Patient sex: M
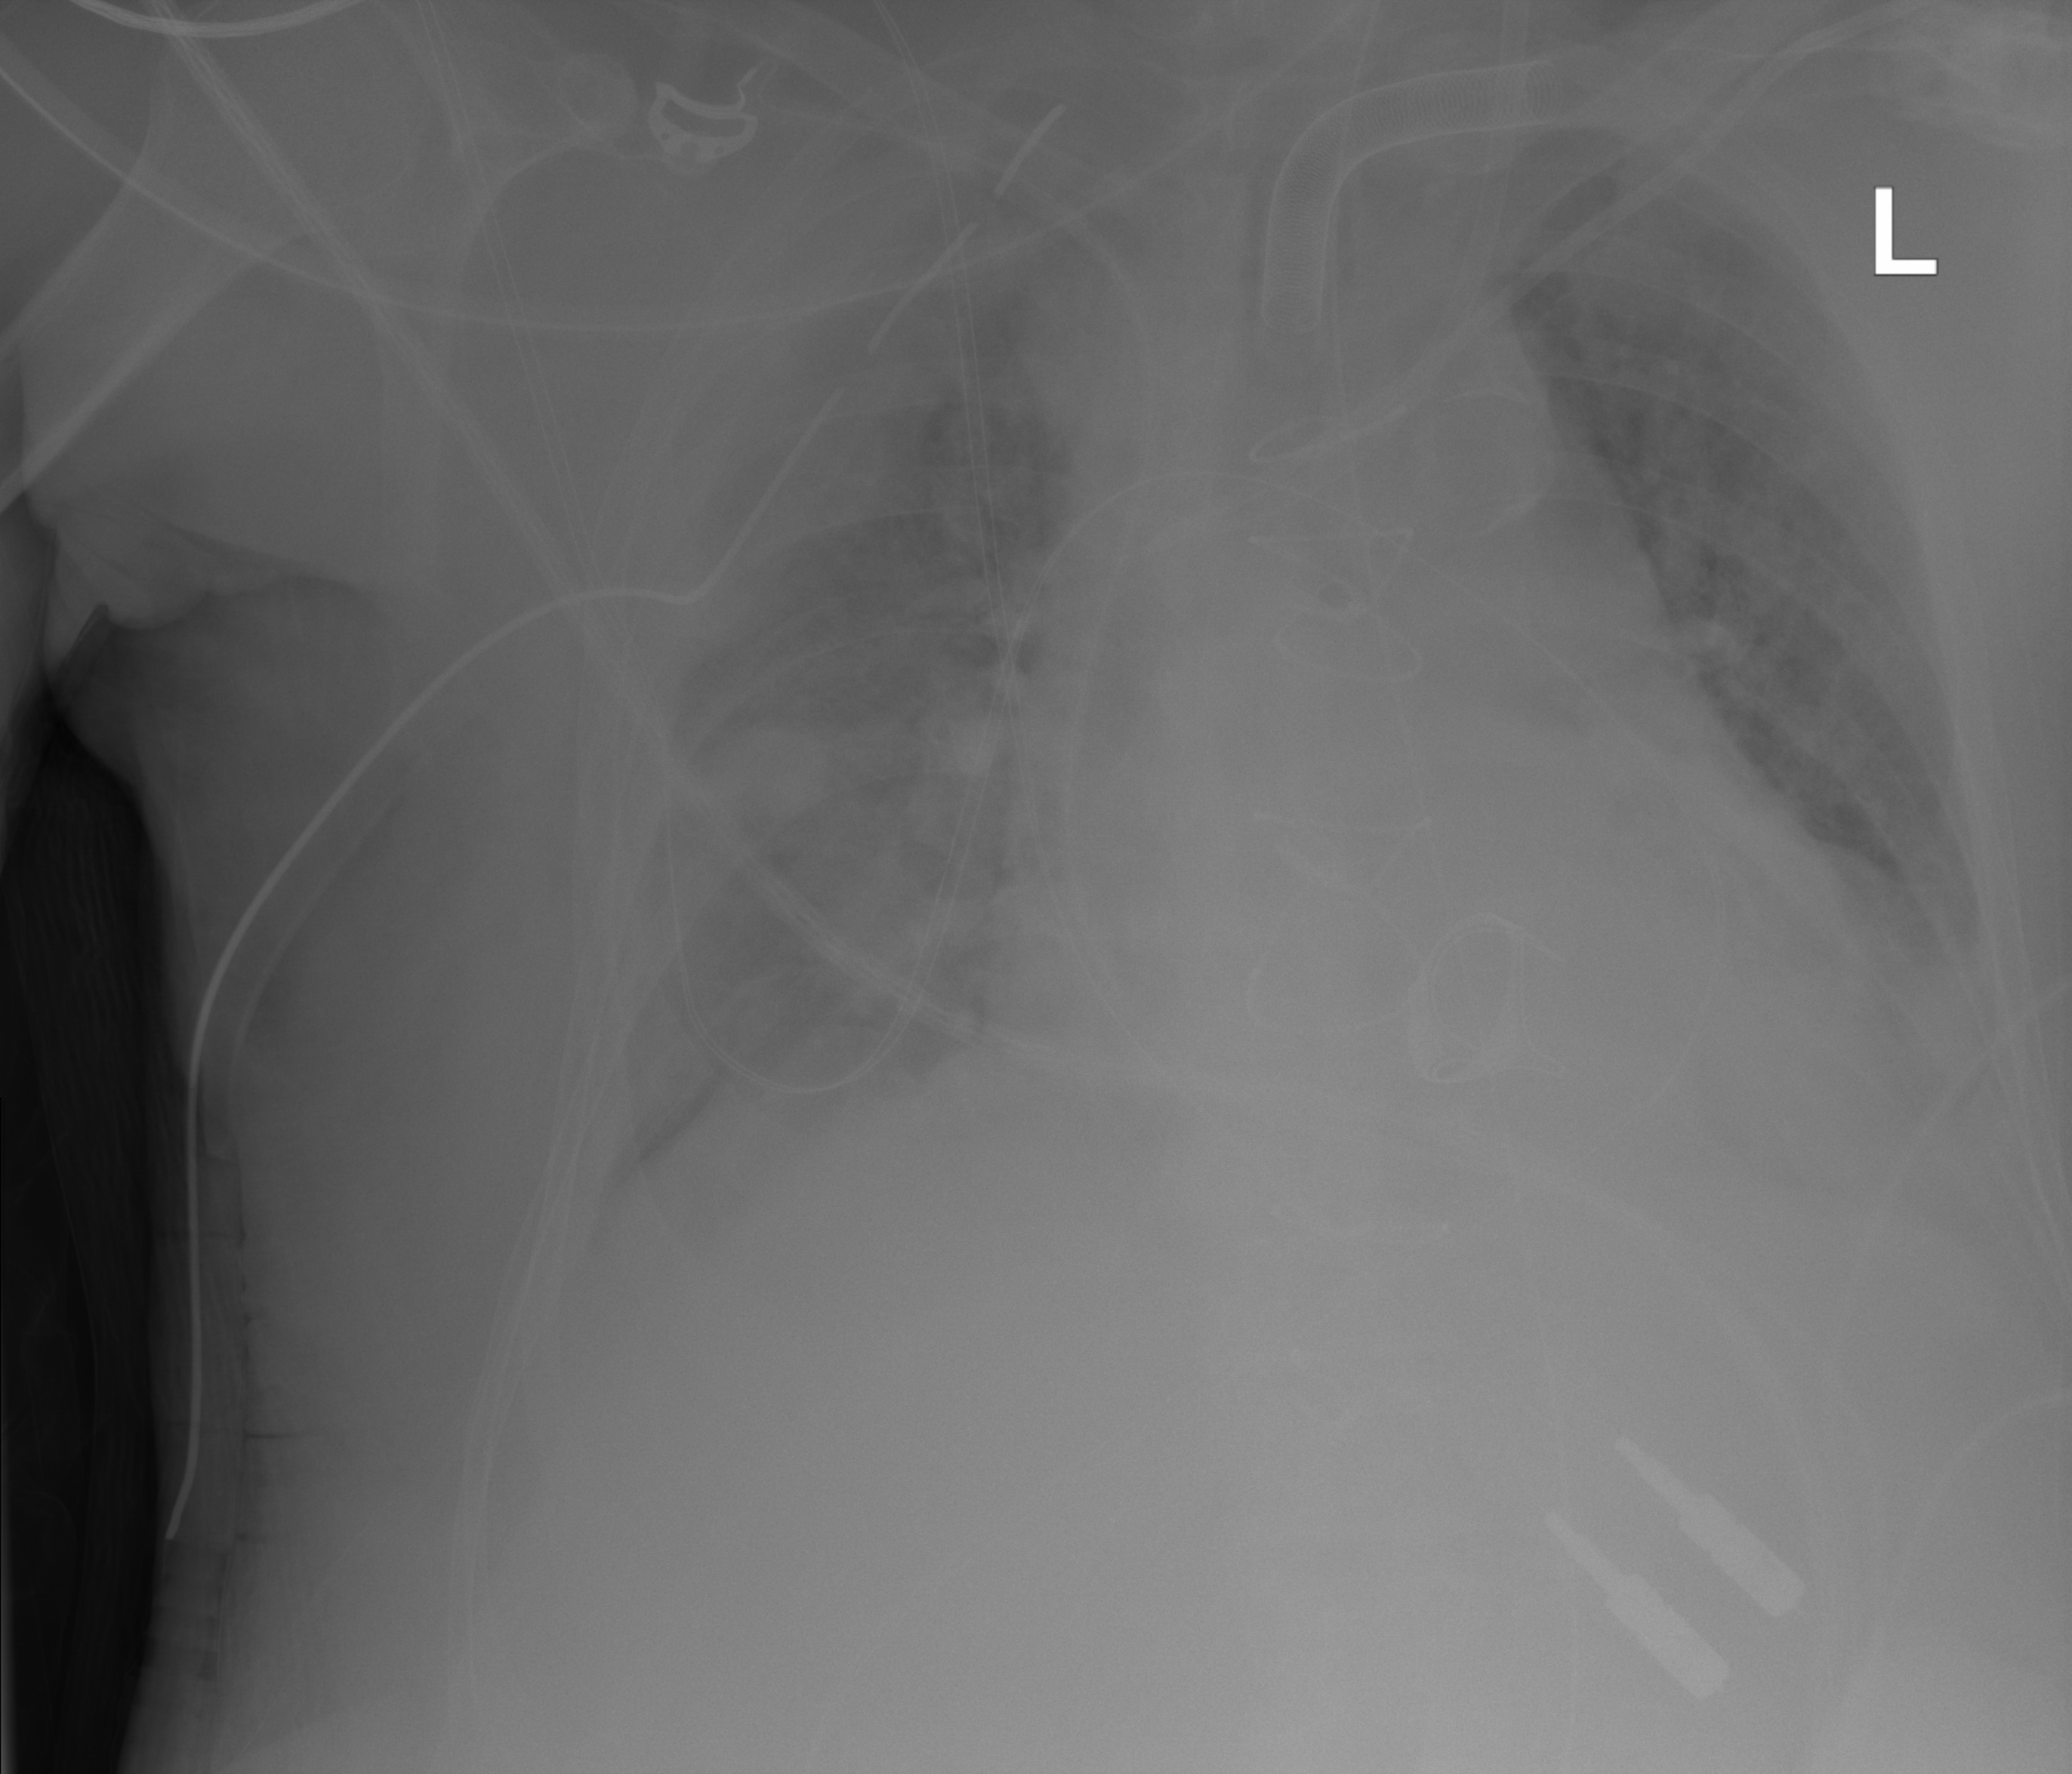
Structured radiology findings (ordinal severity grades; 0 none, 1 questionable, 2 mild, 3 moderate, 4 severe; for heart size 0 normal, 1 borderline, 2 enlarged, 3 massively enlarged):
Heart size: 2
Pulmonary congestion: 2
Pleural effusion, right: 2
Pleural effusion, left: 2
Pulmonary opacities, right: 0
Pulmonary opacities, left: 0
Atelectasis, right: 2
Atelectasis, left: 2